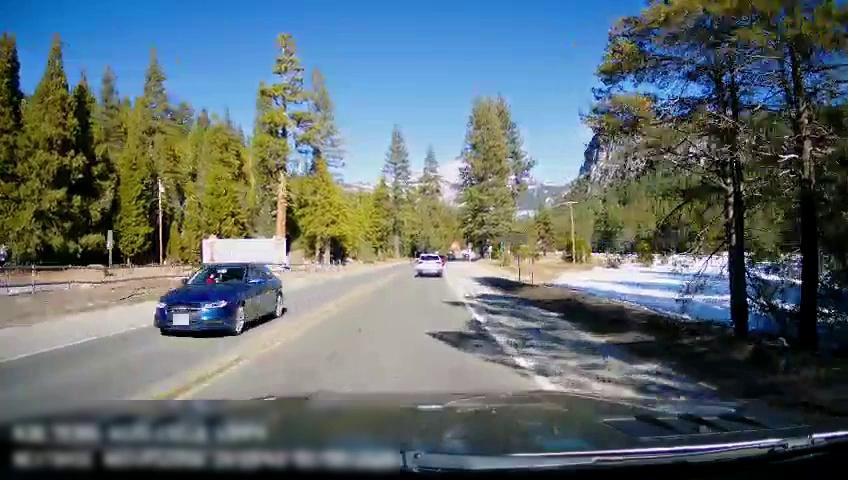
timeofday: Day
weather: Sunny
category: Drivable Space
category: Vehicles | Car
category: Vehicles | SUV
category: Lanes | Opposite Lane
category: Lanes | Opposite Lane
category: Lanes | Current Lane
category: Lanes | Current Lane